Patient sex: M
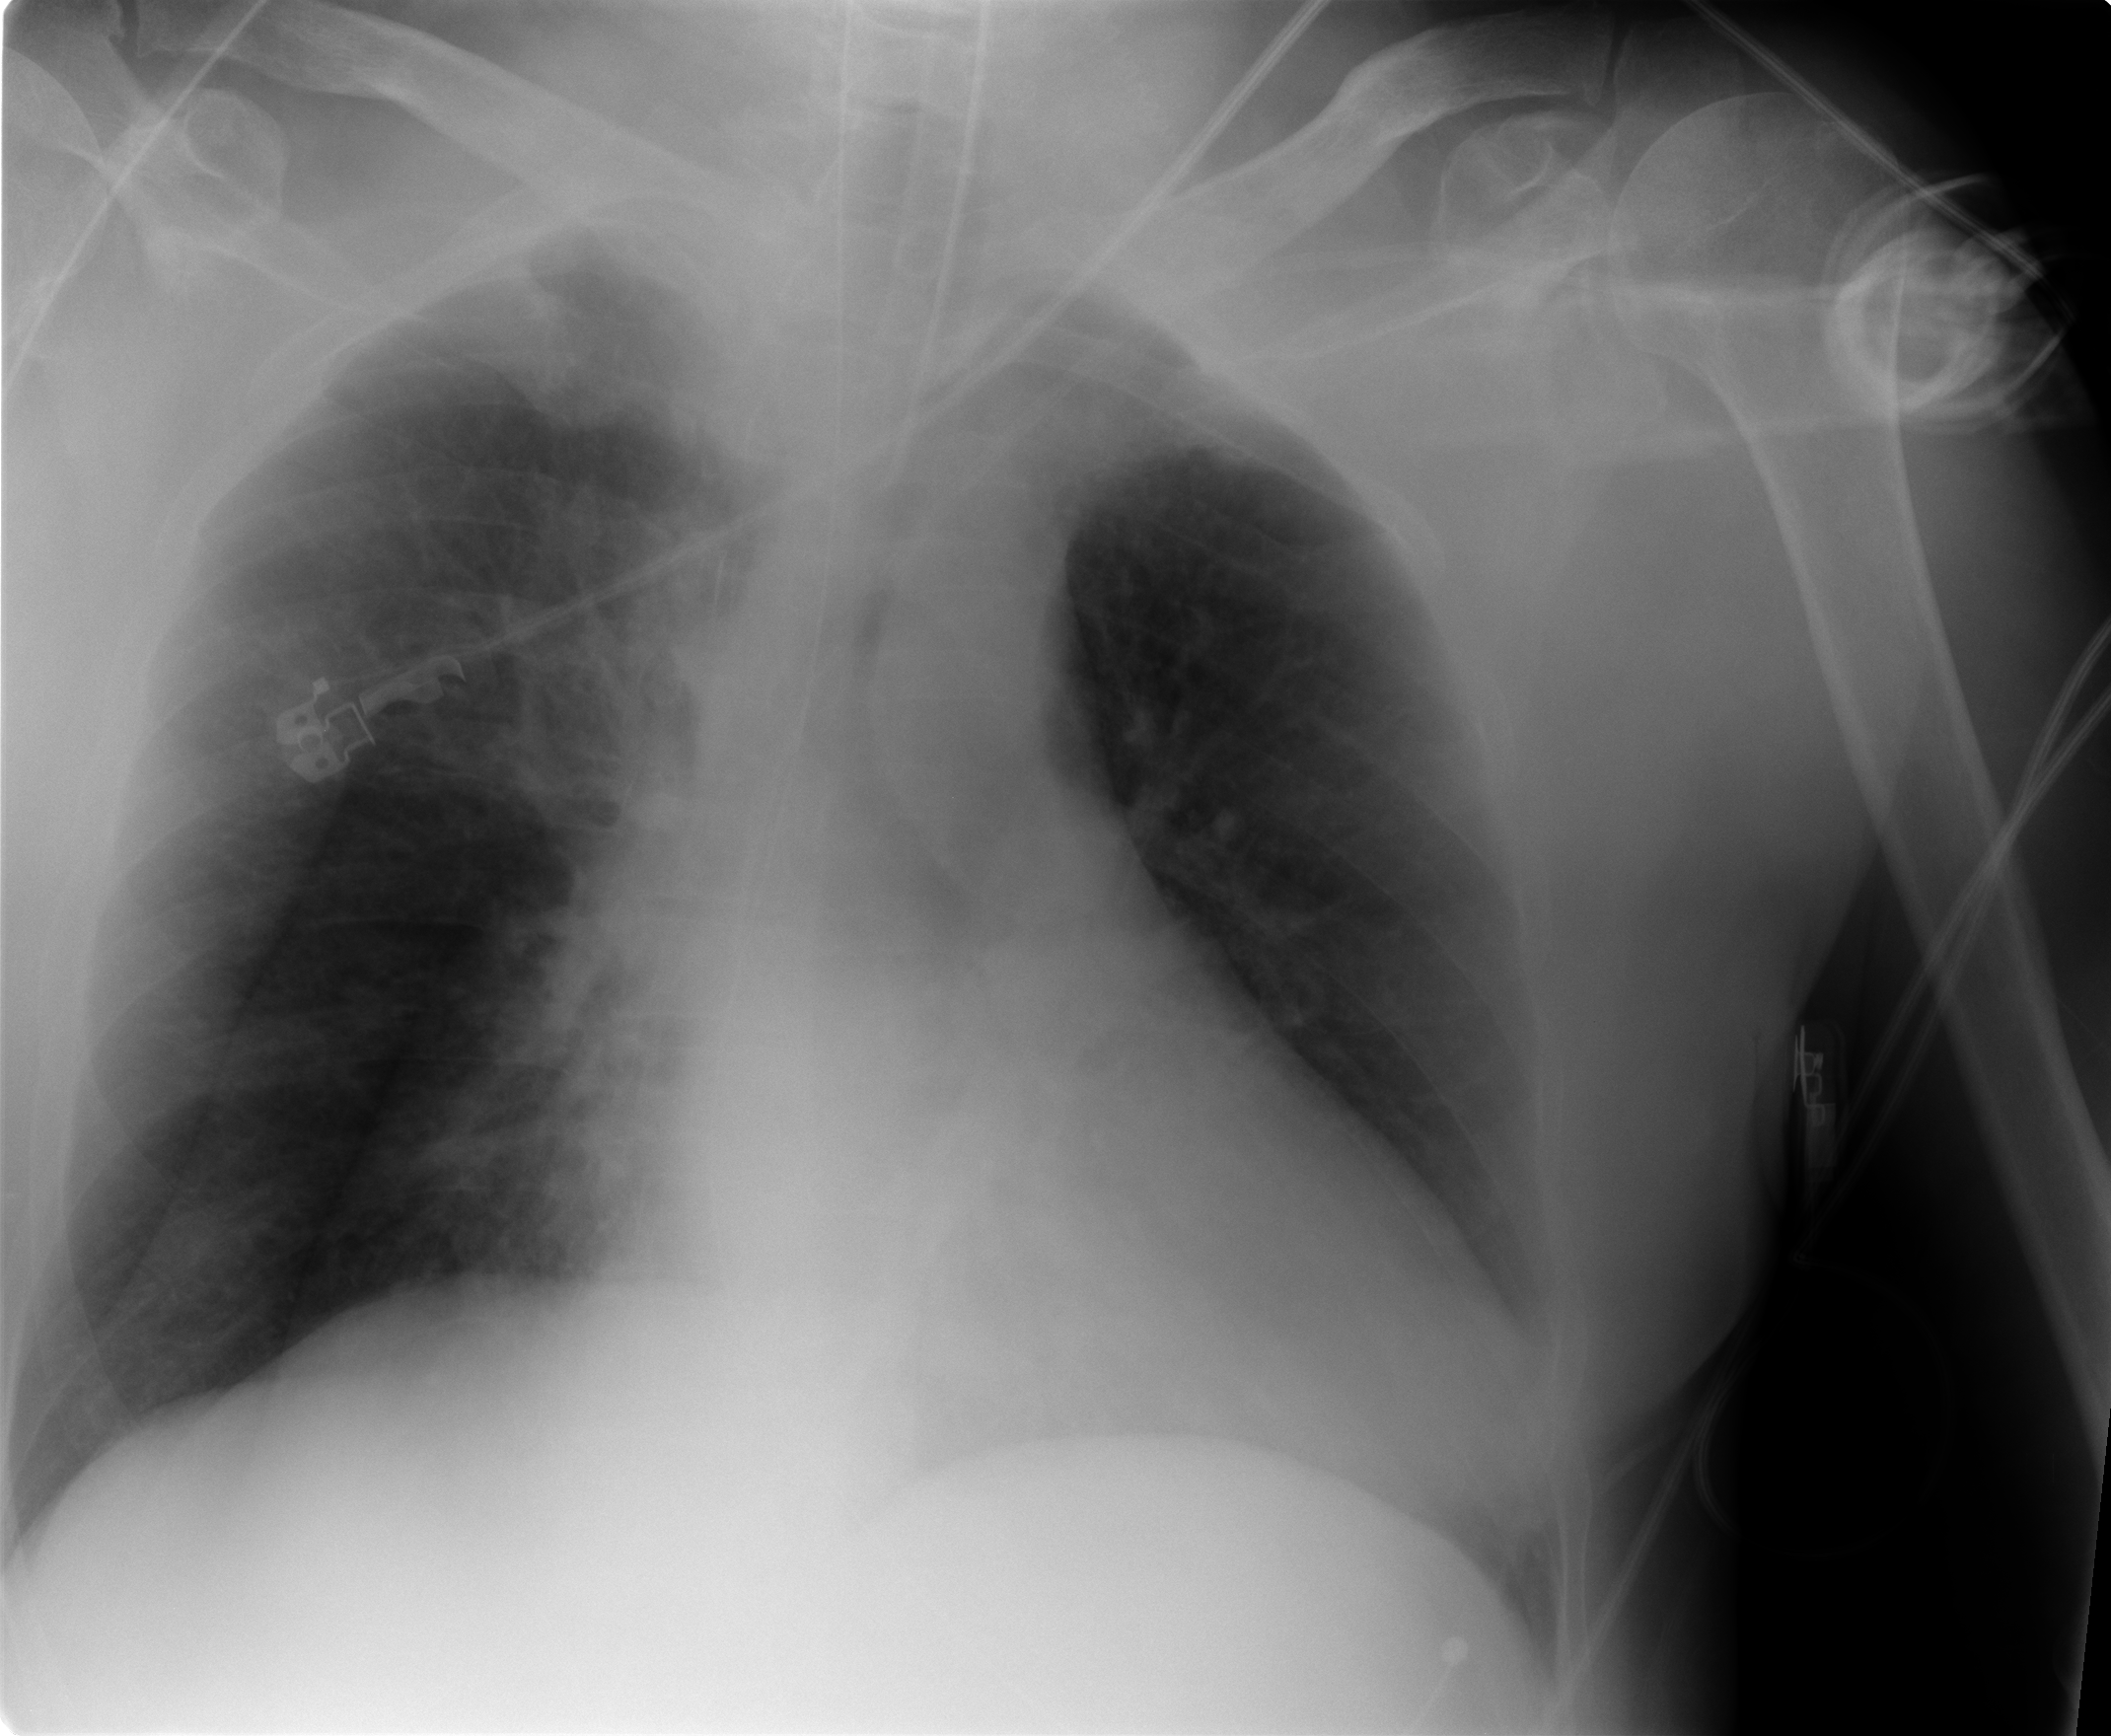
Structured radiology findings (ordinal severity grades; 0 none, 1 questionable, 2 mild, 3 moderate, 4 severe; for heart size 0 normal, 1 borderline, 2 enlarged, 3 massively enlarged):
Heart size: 2
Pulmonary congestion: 0
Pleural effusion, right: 0
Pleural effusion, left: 0
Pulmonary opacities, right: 1
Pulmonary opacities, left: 0
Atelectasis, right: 0
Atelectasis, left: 0